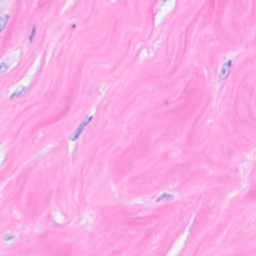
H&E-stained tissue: Breast